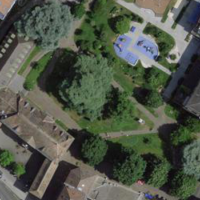
EUNIS habitat code: 53
Species observed at this site:
Ageratum houstonianum
Stictocephala bisonia